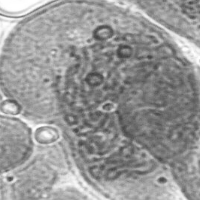
Label: prophase